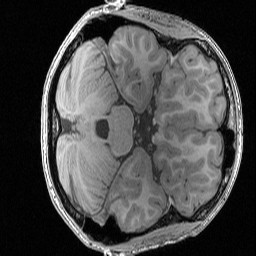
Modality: T1w
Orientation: axial
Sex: male
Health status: ill
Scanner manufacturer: siemens
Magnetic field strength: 3 T
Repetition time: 1.57 s
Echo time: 0.00342 s